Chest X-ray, AP view. Patient: 62 years old, sex M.
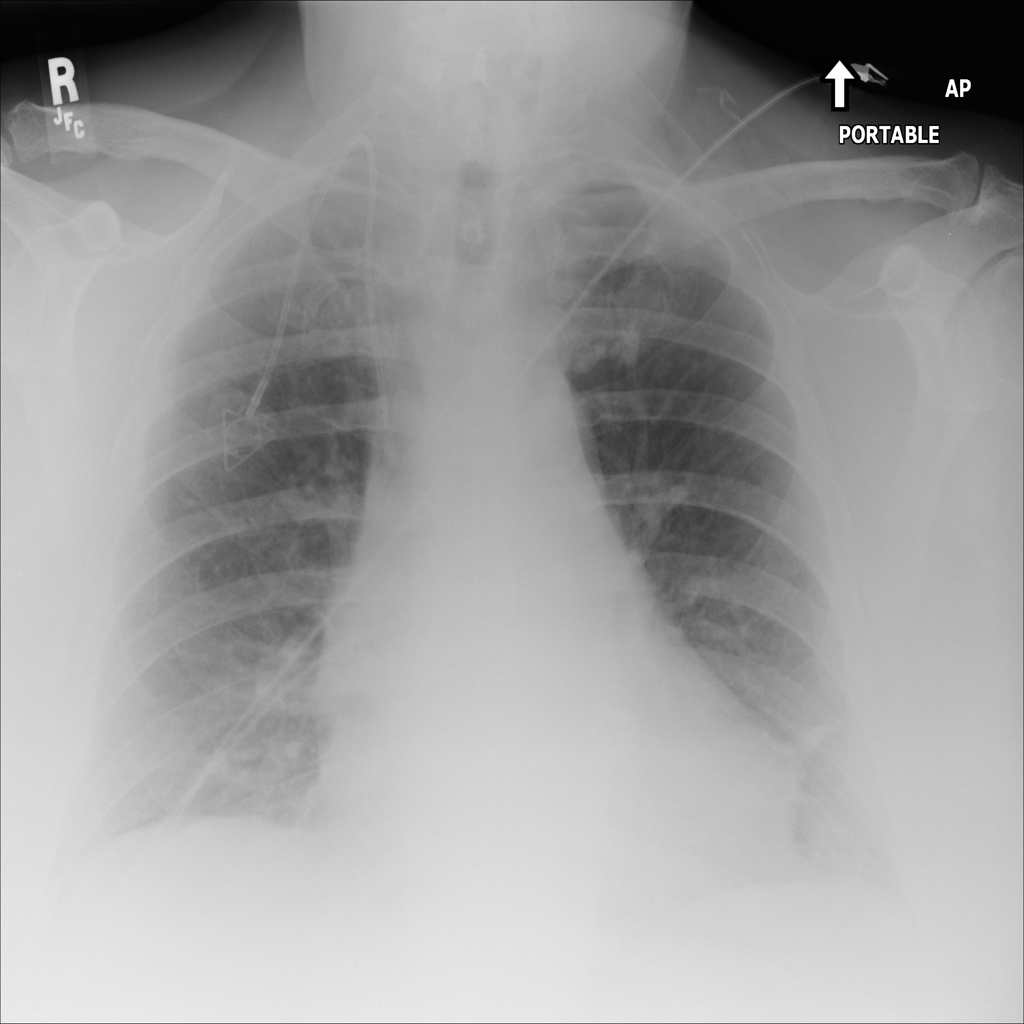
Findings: Atelectasis